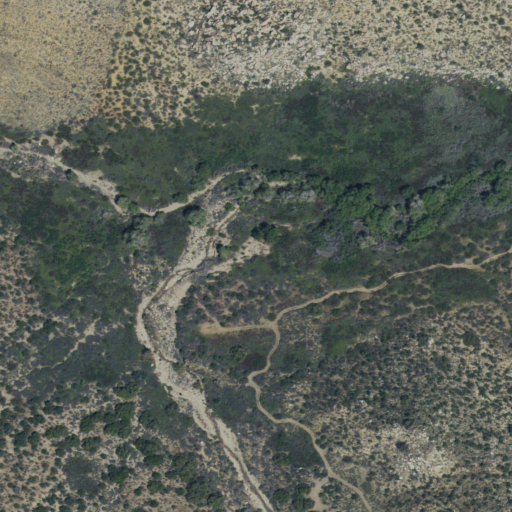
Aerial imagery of valley in California named South Fork Alder Canyon containing shrub, woody wetlands, and grassland